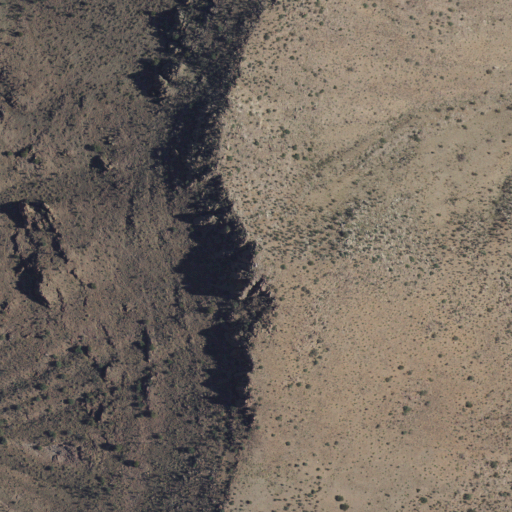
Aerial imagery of mountain in New Mexico named Carrizo Peak containing evergreen forest, shrub, and grassland